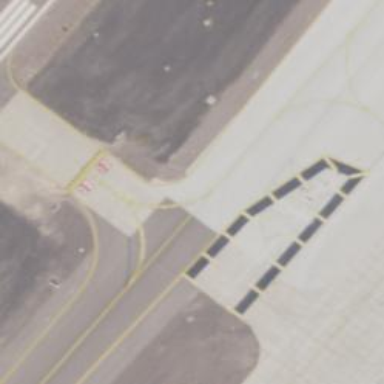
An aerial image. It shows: Image of taxiway at airport.